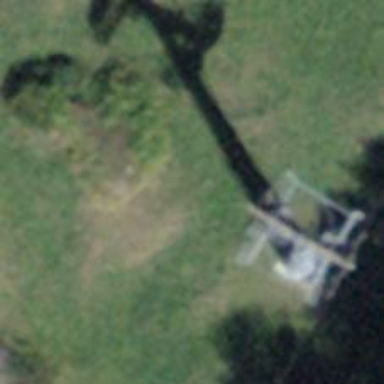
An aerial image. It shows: Pylon used for aerialway.